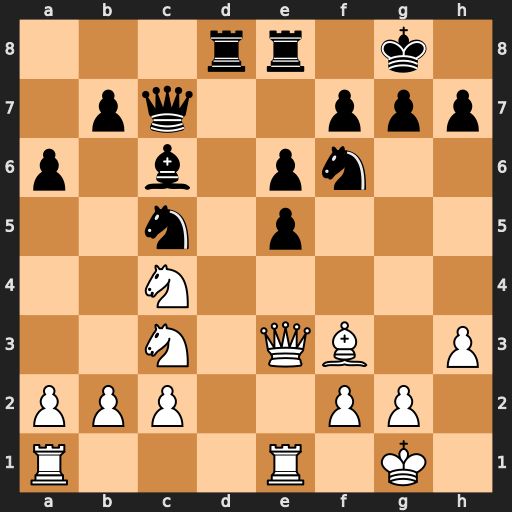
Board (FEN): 3rr1k1/1pq2ppp/p1b1pn2/2n1p3/2N5/2N1QB1P/PPP2PP1/R3R1K1
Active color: w
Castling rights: -
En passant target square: -
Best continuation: Qxc5